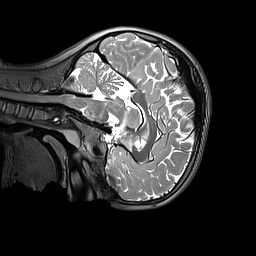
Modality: T2w
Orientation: sagittal
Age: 11
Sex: female
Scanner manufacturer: siemens
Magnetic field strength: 3 T
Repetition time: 3.2 s
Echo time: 0.408 s